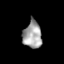
Tissue: skin
Cell type: Epithelial cells
Senescence score: 0.2526
Nuclear area (px): 489
Mean DAPI intensity: 164.27